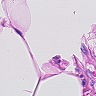
Metastatic tissue present: no